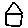
Label: house